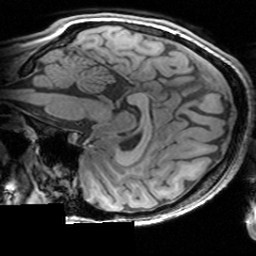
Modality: T1w
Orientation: sagittal
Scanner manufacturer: siemens
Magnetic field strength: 3 T
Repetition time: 1.63 s
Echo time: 0.00311 s